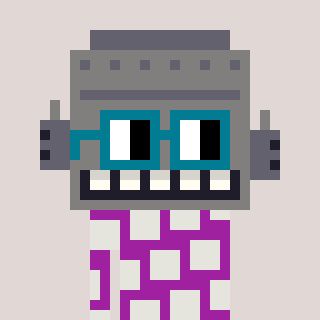
a pixel art character with square dark green glasses, a robot-shaped head and a magenta-colored body on a warm background